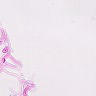
Metastatic tissue present: no